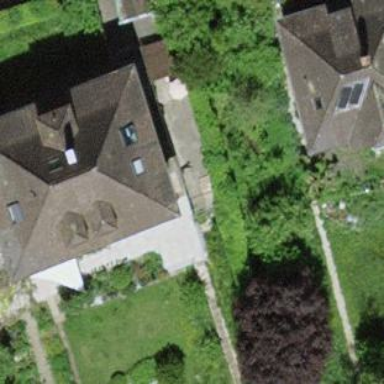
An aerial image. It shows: Simple and straightforward house.